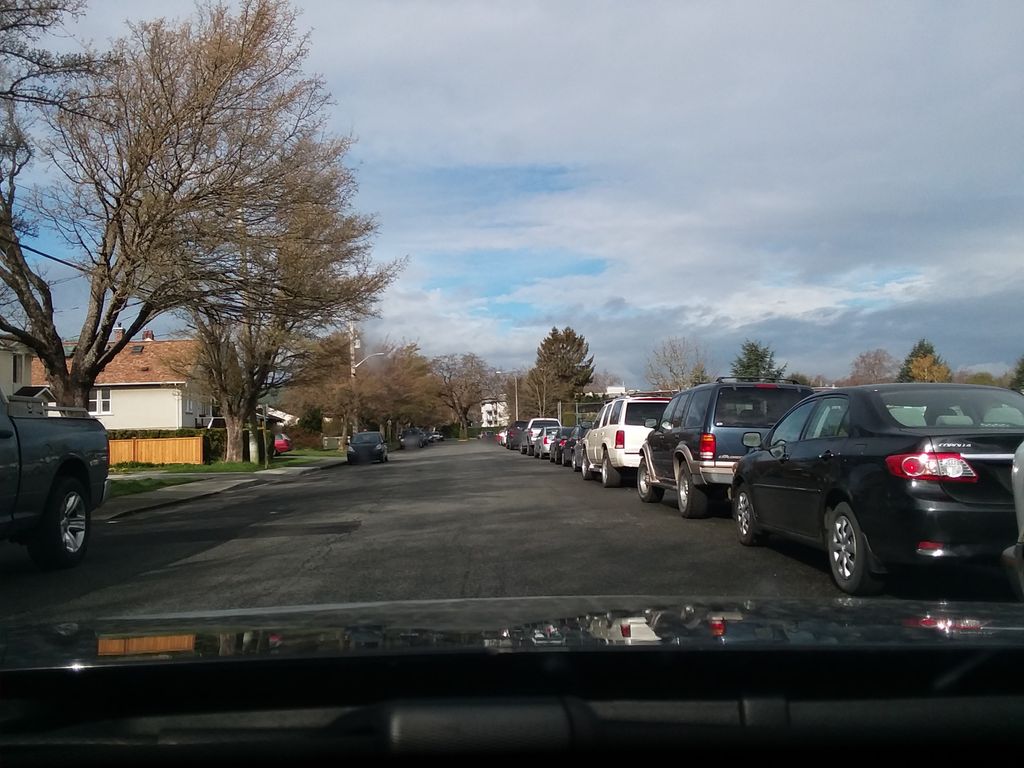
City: victoria